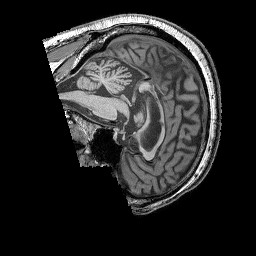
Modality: T1w
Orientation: sagittal
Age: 49
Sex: male
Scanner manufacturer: siemens
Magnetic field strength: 3 T
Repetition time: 2.25 s
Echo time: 0.00411 s